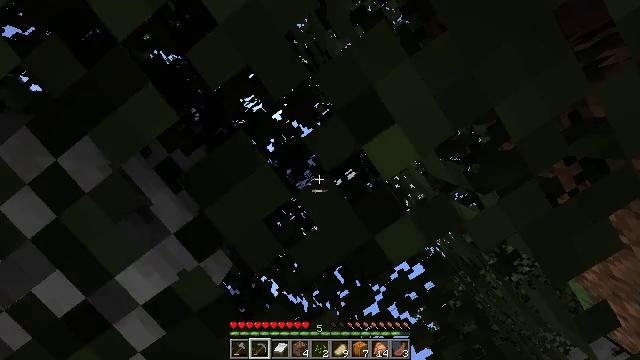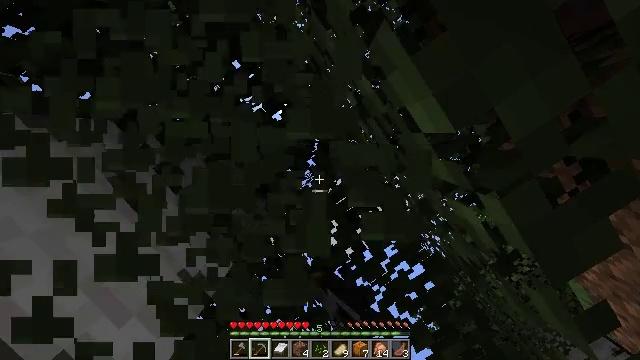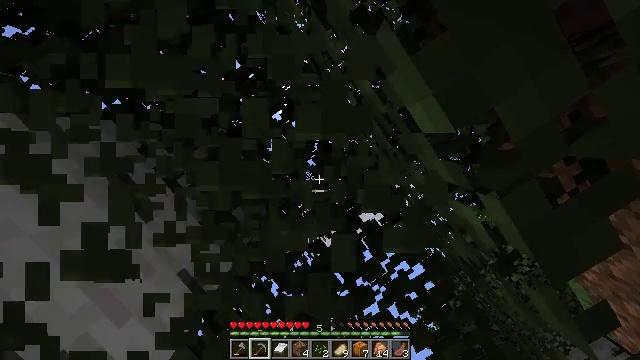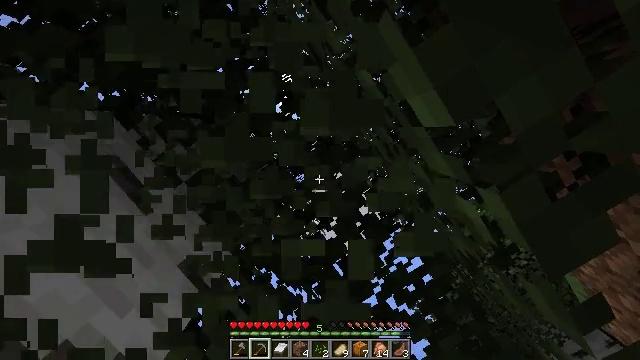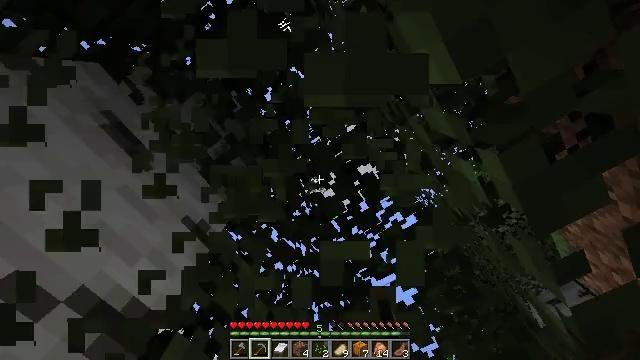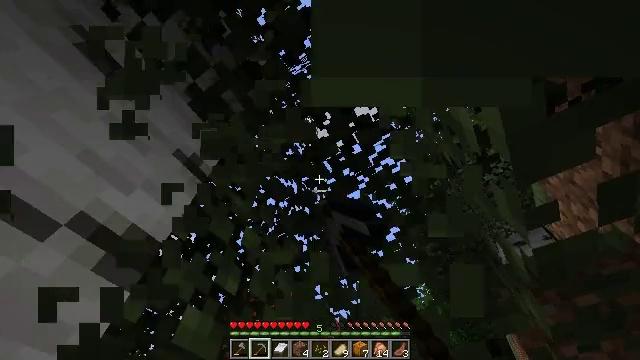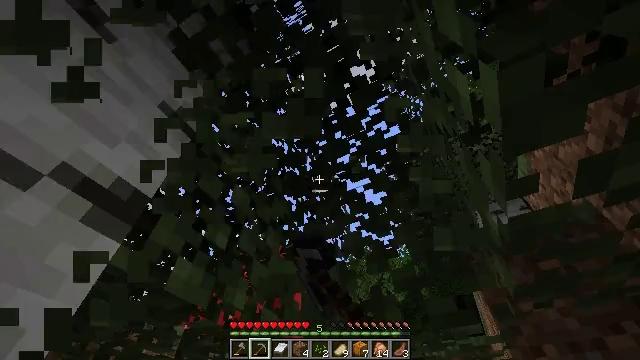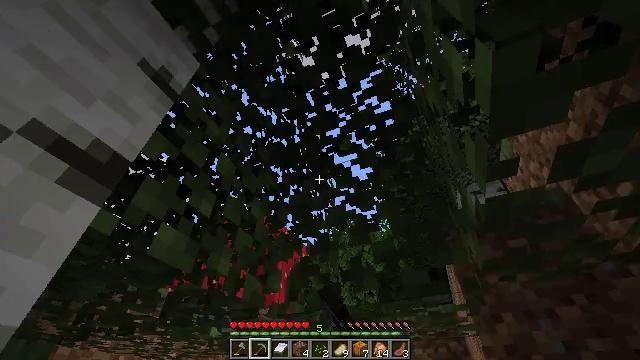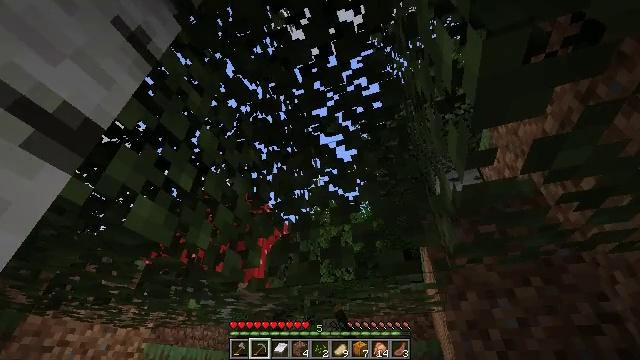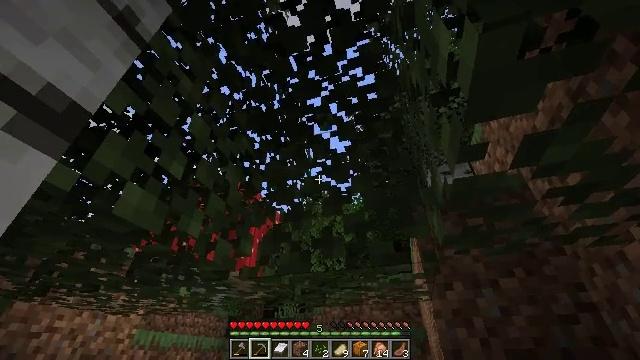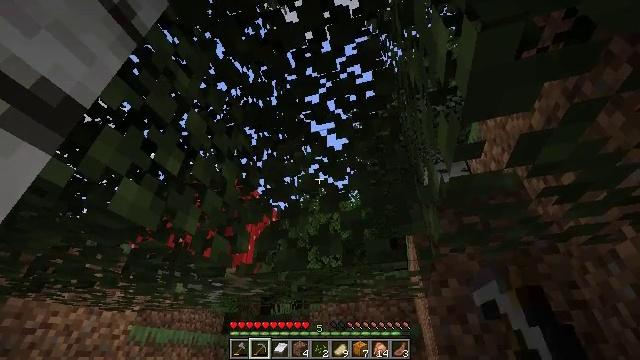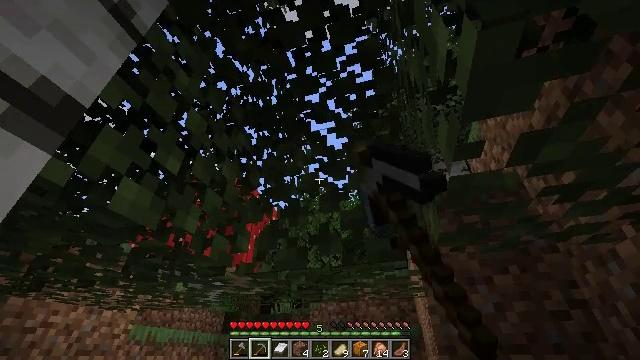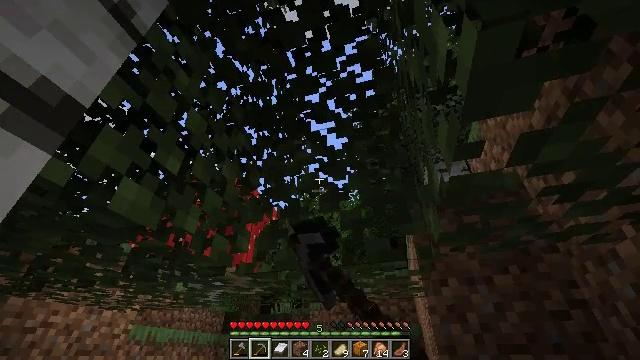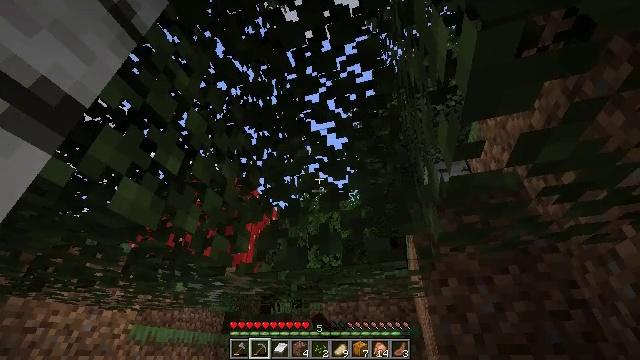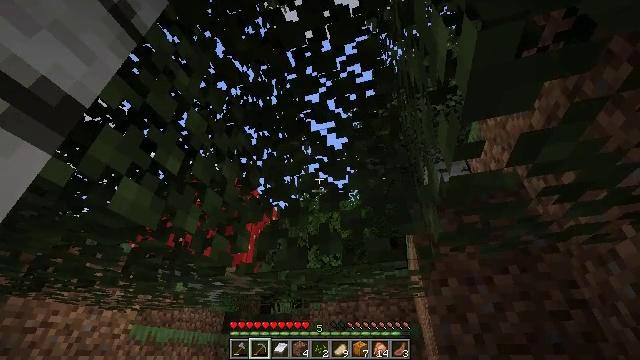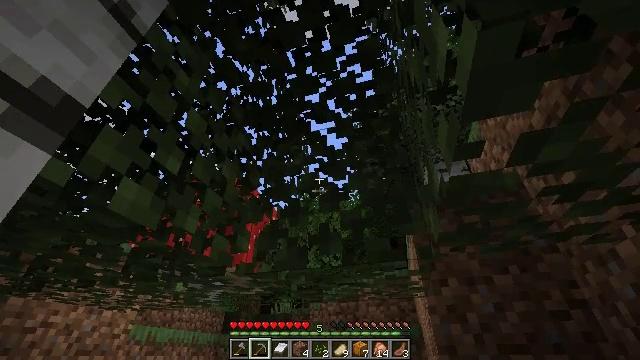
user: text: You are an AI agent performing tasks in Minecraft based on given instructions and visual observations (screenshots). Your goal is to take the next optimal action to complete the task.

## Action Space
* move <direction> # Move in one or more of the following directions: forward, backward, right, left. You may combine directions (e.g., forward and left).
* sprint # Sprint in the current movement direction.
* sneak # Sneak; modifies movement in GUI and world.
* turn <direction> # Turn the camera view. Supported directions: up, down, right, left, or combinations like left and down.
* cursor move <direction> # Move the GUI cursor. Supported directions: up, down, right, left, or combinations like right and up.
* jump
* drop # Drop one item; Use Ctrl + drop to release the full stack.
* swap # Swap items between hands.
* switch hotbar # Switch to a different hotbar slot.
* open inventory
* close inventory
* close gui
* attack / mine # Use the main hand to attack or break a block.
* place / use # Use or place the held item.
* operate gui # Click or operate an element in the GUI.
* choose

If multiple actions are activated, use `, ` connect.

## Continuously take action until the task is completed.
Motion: motion action
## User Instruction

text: Clear birch leaves to get saplings.
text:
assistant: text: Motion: attack / mine
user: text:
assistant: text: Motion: attack / mine
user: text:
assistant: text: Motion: turn down, attack / mine
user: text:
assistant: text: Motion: turn down, attack / mine
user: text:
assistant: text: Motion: turn right and down
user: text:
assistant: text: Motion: turn right and down
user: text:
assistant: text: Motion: turn right and down
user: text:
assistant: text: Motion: turn right and down
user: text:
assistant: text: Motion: turn right and down
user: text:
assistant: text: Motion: attack / mine
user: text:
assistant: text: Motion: attack / mine
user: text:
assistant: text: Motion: no_op
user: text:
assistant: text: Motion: no_op
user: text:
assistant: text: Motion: no_op
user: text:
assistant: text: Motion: no_op
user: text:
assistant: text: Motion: no_op
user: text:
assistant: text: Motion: no_op
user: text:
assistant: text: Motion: no_op
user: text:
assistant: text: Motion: no_op
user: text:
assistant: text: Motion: move forward, turn down, attack / mine
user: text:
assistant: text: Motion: move forward, turn right and down, attack / mine
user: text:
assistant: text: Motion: move forward, turn right and down, attack / mine
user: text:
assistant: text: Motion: move forward, attack / mine
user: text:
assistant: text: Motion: move forward, attack / mine
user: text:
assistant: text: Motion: turn right, attack / mine
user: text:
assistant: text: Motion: turn right, attack / mine
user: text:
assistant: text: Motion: turn right and up, attack / mine
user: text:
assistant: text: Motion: no_op
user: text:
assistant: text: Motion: no_op
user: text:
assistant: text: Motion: no_op